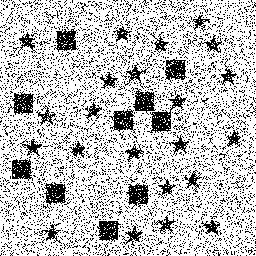
Squares: 10
Triangles: 0
Stars: 22
Total shapes: 32